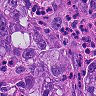
Metastatic tissue present: yes